Question: I would like to make a selection zone smaller than the ScatterViewItem himself.
I tried many things but nothing worked.I have the following image as a ScatterViewItem :

I'd like to make ONLY the red circle (and the insideof it) clickable
as a starting point for usual Scatterview manipulations.
Any idea who i should proceed ?
Thanks in advance.
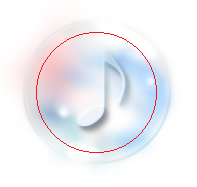
Answer: Assuming that you set the visual appearance of the ScatterViewItem by setting its template, you might do something similar to the example shown below. It sets the 'IsHitTestVisible' property of the image to false and overlays it with a smaller transparent circle to receive input.
'''
<s:ScatterViewItem>
<s:ScatterViewItem.Template>
<ControlTemplate>
<Grid>
<Image Source="..." IsHitTestVisible="False"/>
<Ellipse Fill="Transparent" Margin="20"/>
</Grid>
</ControlTemplate>
</s:ScatterViewItem.Template>
</s:ScatterViewItem>
'''